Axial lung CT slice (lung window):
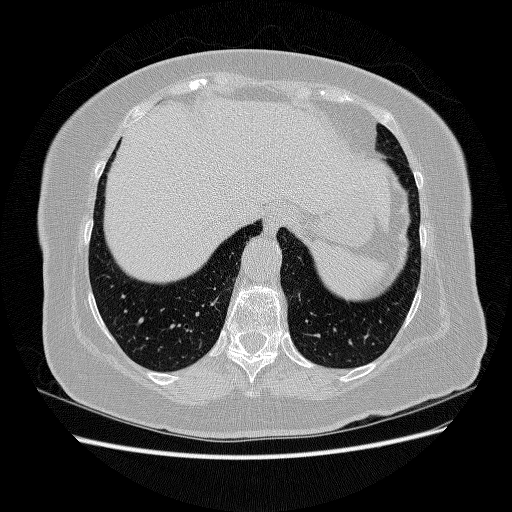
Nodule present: no